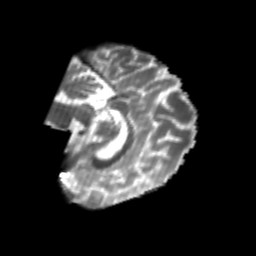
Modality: T2w
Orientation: sagittal
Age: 21
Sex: female
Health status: healthy
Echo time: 0.074 s